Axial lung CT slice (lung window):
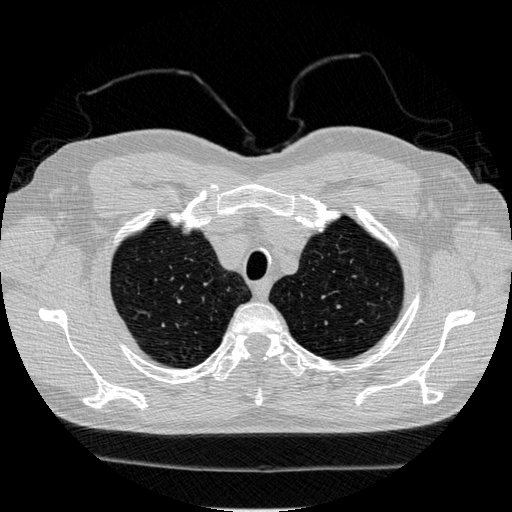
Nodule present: no